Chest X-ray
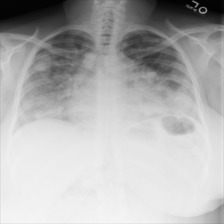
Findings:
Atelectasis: negative
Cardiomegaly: negative
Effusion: positive
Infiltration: positive
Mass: positive
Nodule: negative
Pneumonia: negative
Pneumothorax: negative
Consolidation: negative
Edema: negative
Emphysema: negative
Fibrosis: negative
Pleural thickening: negative
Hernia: negative